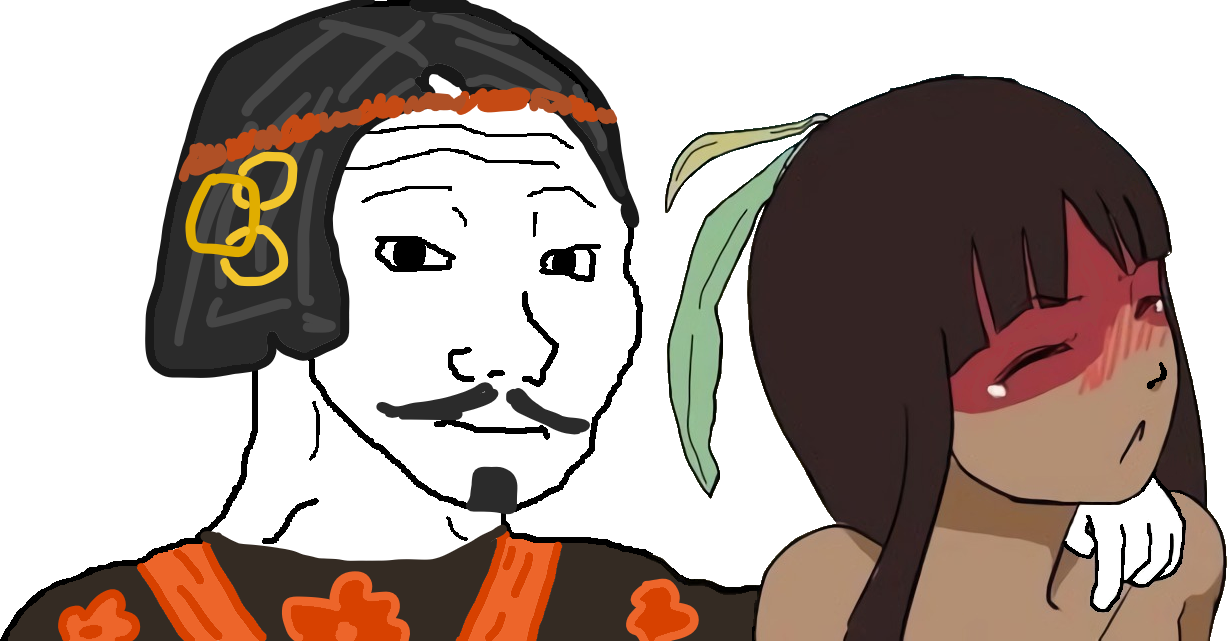
Label: 5_Bloomer